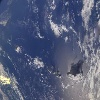
Label: water